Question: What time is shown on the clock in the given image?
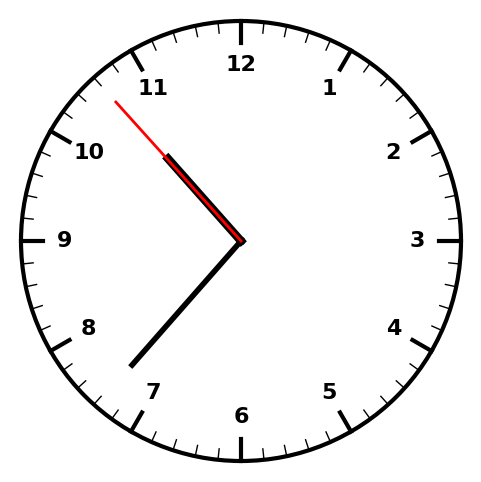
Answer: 10:36:53